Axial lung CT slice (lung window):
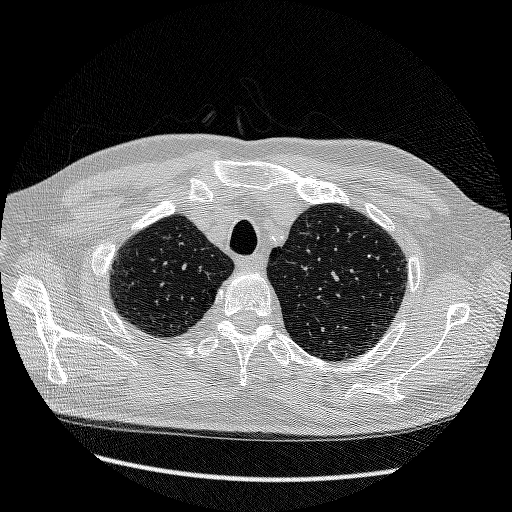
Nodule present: no